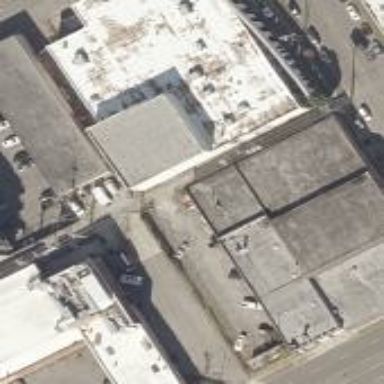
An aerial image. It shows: Theater building.